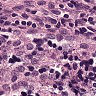
Metastatic tissue present: no